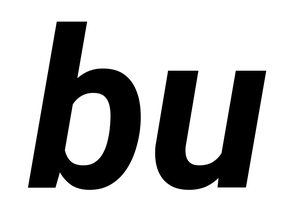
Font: Roboto-Italic_Bold_Italic